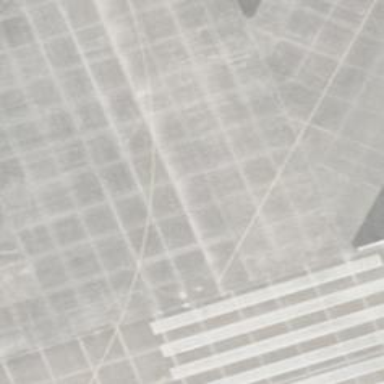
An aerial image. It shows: Concrete taxiway at the airport.